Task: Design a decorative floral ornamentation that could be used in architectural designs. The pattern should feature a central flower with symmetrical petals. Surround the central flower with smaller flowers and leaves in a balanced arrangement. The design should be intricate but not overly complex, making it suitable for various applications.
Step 567:
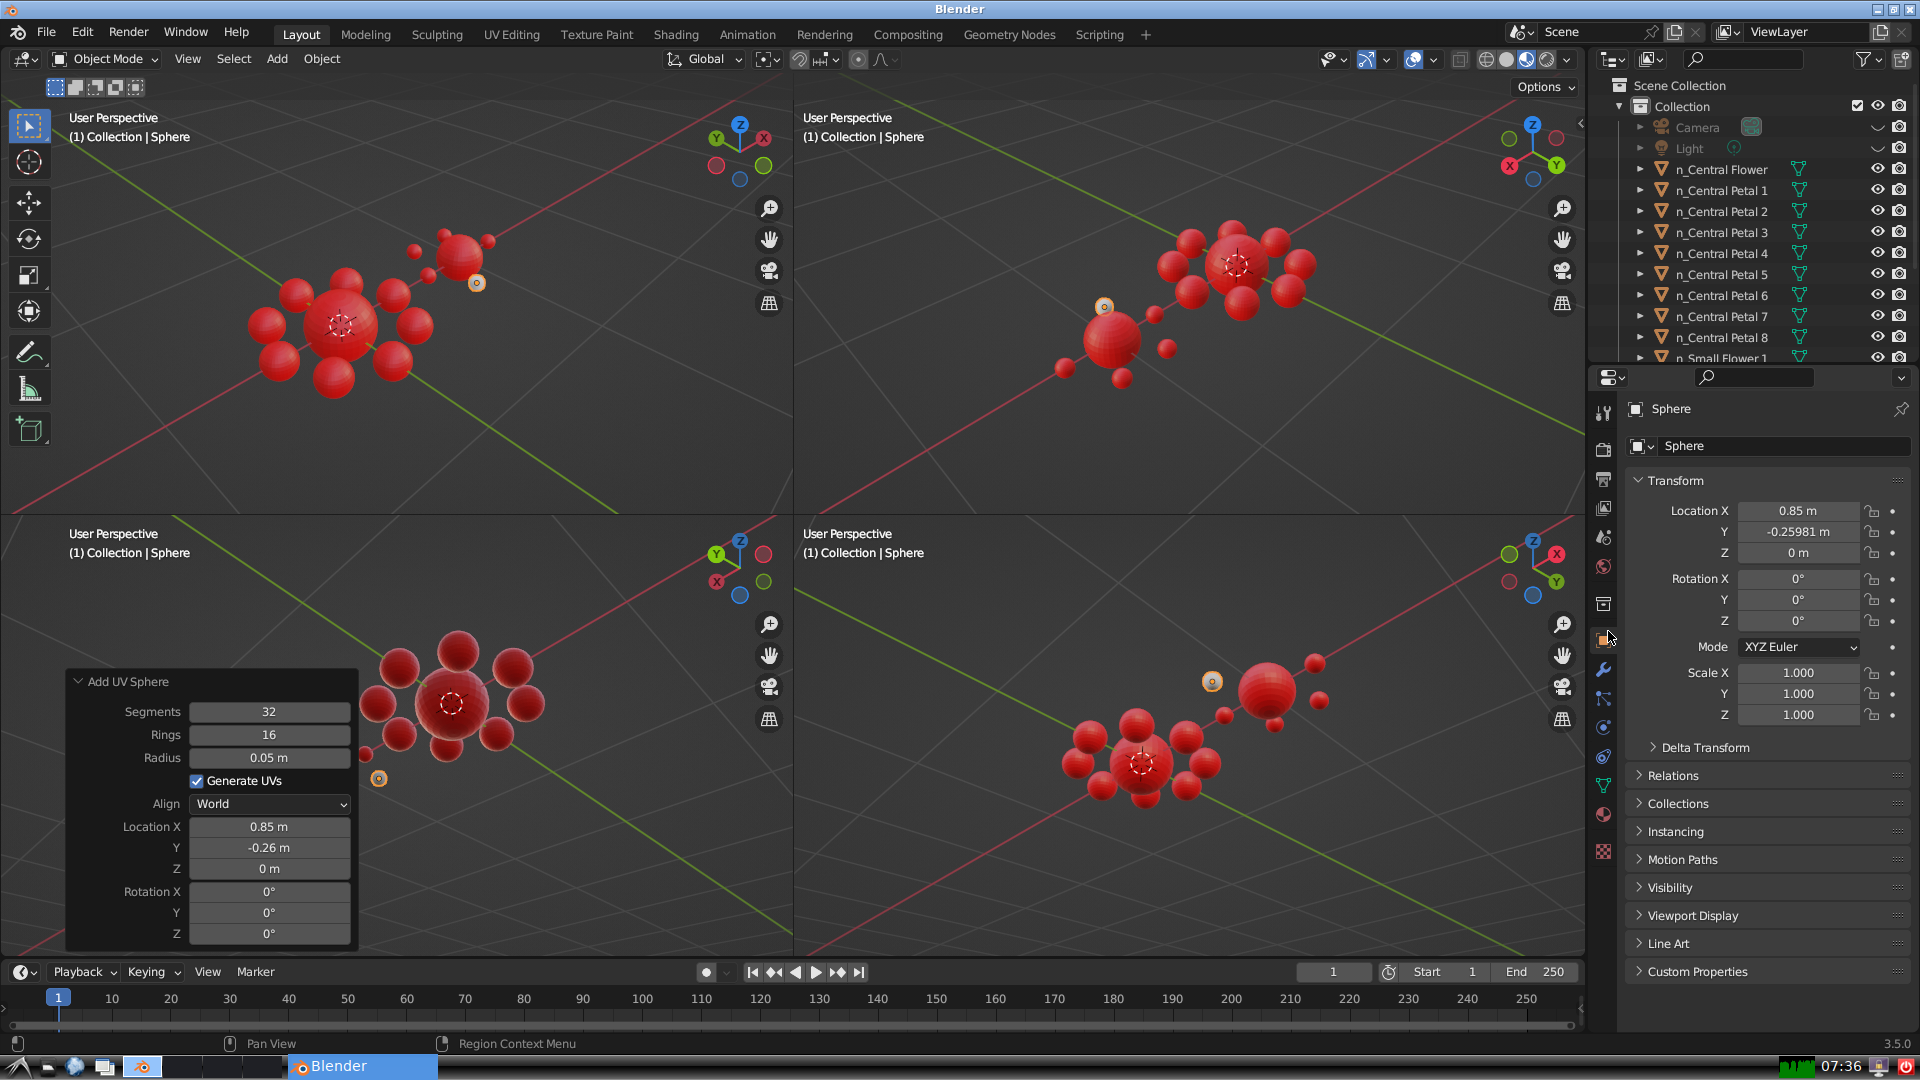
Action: {"mouse_move": [1732, 445]}